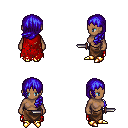
a pixel art fantasy rpg character, female body template, human, dark skin, red tattered cape, robe skirt, blue left-swept hairstyle, gold boots, dagger, four views (front, back, left, right), 2x2 character sprite sheet, small pixel art, hard edges, no anti-aliasing